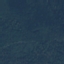
Label: Forest